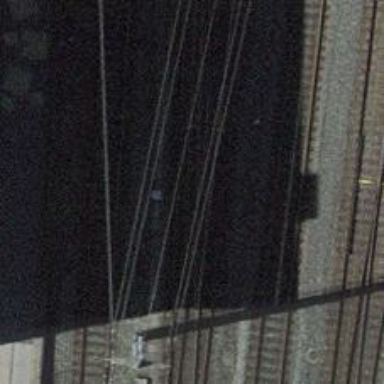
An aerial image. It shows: Single railway track with electrification through contact line.